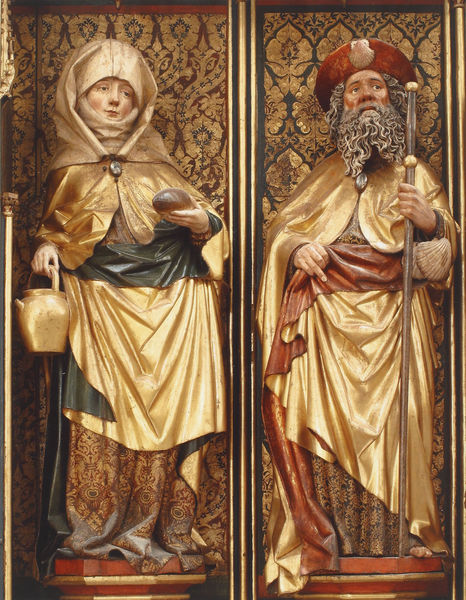
Titel: Rothenburg o.d. Tauber, Stadtpfarrkirche St. Jakob, Hochaltar
Standort: Rothenburg, Jakobskirche (EU - D - Sachsen-Anhalt)
Schlagwörter: hand, mann, umhang, finger, frau, holz, hut, kleid, kleider, rot, schleier, tuch, haube, ornament, teppich, alt, bart, mütze, falten, sockel, kirche, figur, gewand, gold, stickerei, paar, gotik, kanne, krug, skulptur, statue, topf, stab, figuren, kopftuch, ornamente, brot, plastik, nische, brokat, altar, schnitzerei, statuen, heilige, muschel, maria, salbgefäß, fassung, zepter, stifter, skultur, nischenfigur, gewwand